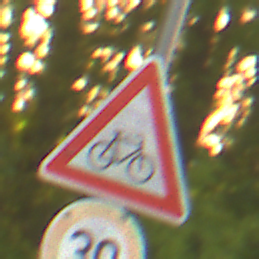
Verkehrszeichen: RadverkehrLinks
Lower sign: Geschwindigkeit30
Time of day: SunriseSunset
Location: Outdoor (RoadRail)
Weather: Clear
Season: NotSpecified
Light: Natural